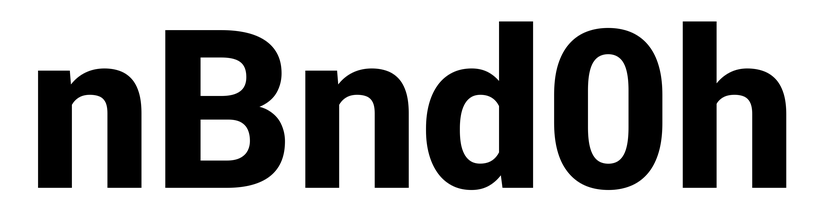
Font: Roboto_ExtraBold